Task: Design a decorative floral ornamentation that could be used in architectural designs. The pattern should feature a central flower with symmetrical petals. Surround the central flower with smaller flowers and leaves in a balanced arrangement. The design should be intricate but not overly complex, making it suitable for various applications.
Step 494:
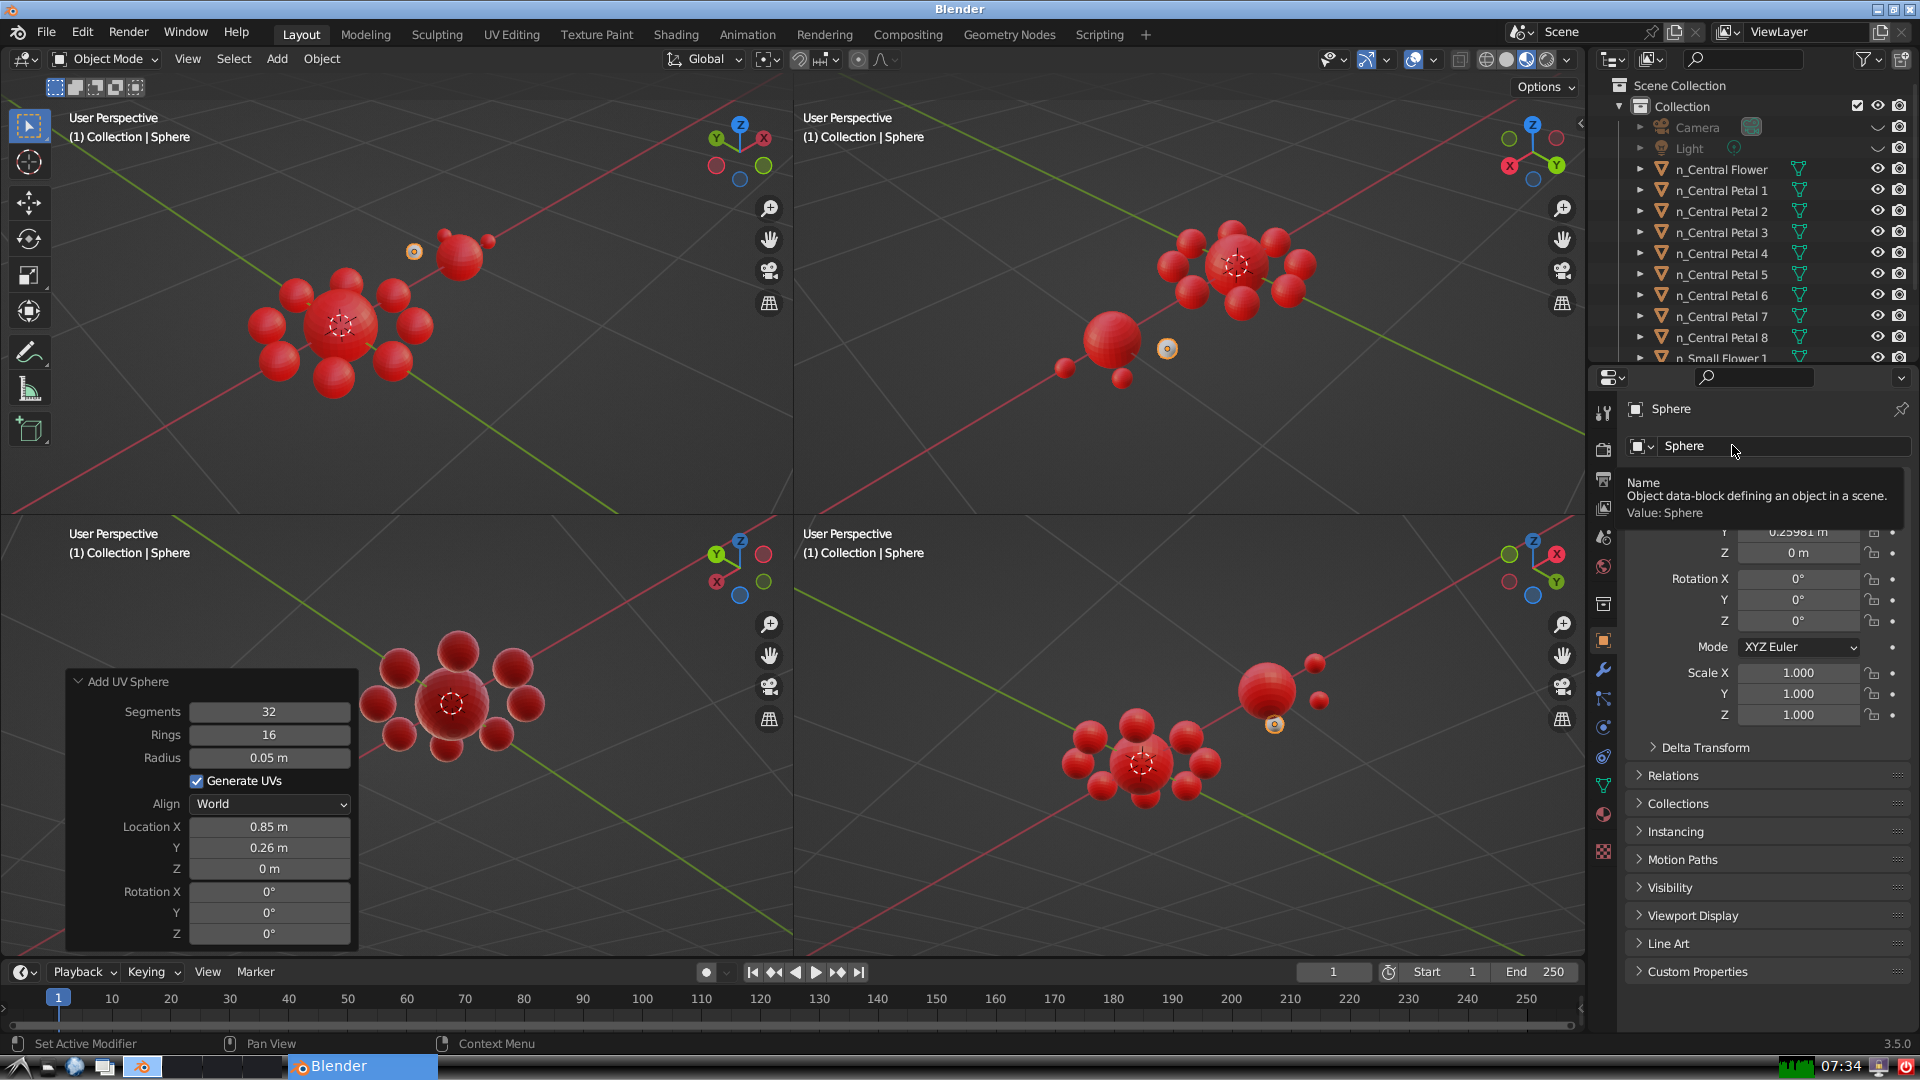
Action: click: no